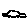
Label: car